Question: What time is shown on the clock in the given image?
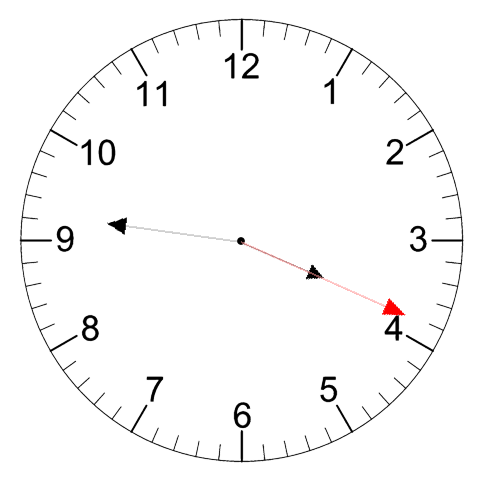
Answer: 03:46:19